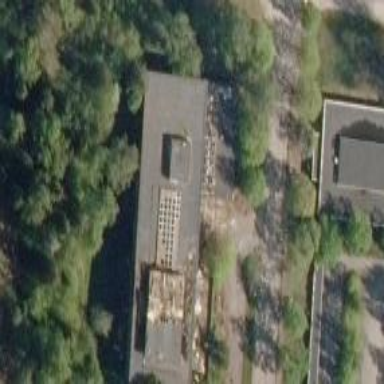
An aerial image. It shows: Building.